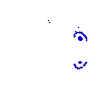
Particle: pion